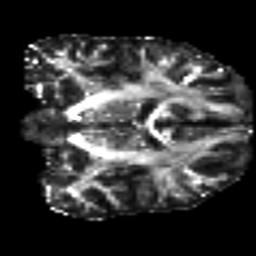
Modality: FA
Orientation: coronal
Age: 47
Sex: female
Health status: ill
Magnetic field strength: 3 T
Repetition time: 8.4 s
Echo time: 0.0926 s